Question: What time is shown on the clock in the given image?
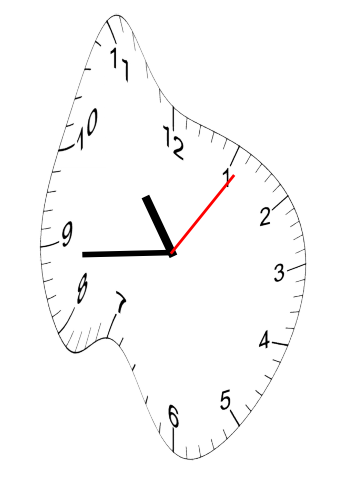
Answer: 10:44:06